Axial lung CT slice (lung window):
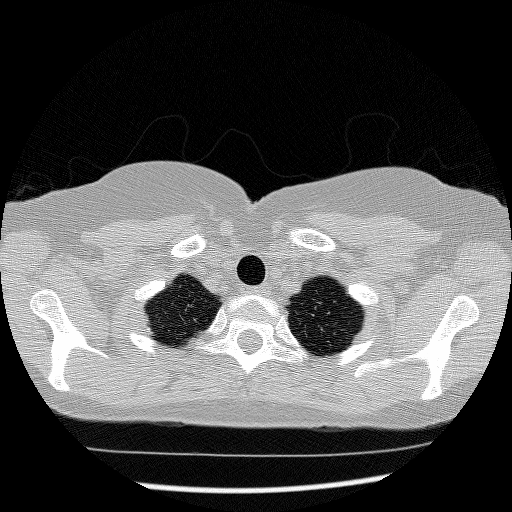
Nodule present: no